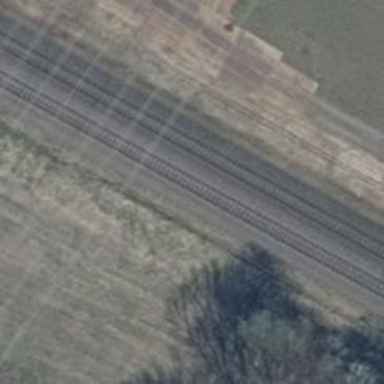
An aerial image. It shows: Railway track with contact line for electrification.